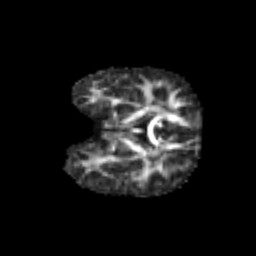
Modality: FA
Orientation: coronal
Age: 6
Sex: male
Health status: healthy